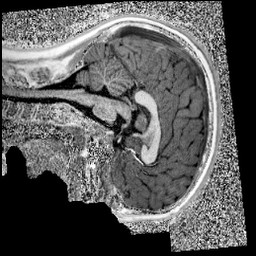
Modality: UNIT1
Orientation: sagittal
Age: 12
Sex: male
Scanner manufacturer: siemens
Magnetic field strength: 3 T
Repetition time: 4 s
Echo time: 0.00299 s